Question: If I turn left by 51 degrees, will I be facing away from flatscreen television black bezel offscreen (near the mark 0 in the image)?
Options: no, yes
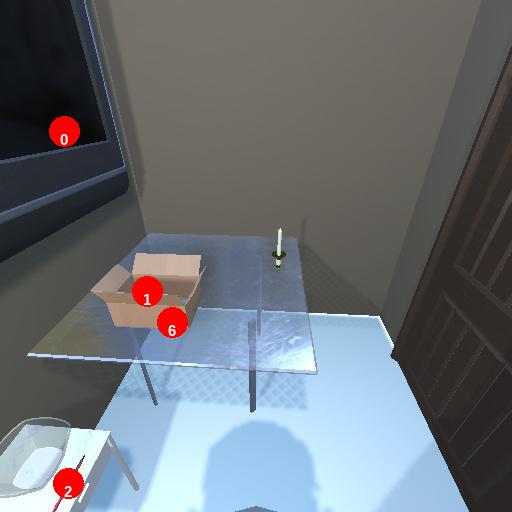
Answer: no